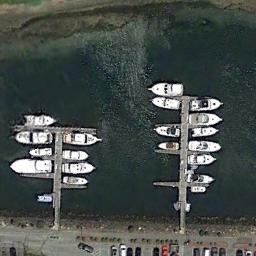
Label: harbor